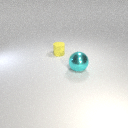
large cyan metal sphere in front of small yellow rubber cylinder